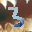
Label: 3